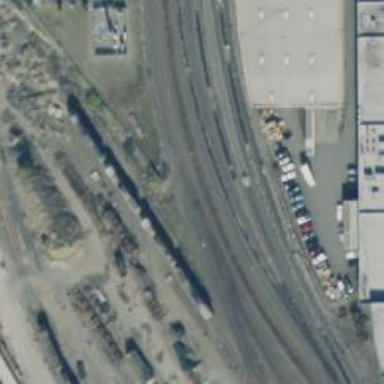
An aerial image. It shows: Railway yard.